Question: I am trying to get the multiple university logo images in a row to scale down as the browser width gets smaller and not overflow its container div, just like I do with the blueish picture above. The picture scales within its div by applying max width and heigh of 100%. But the logo images do not scale in the same way and overflow the div.
Here is a live example: <URL> - try resizing and see what I mean
Here is the css for the logos container div gray bar
'''
#partners
height 105px
background-color #eee
white-space nowrap
width 100%
'''
and here is the css applied to the logo images themselves
'''
.logo-image
vertical-align middle
padding 13px
max-width 100%
display inline
'''
As you can see I aligned them vertically in the grey bar. But as the bar shortens I want the images to stay within the div and resize according to the container div.
Any help would be greatly appreciated! Thanks

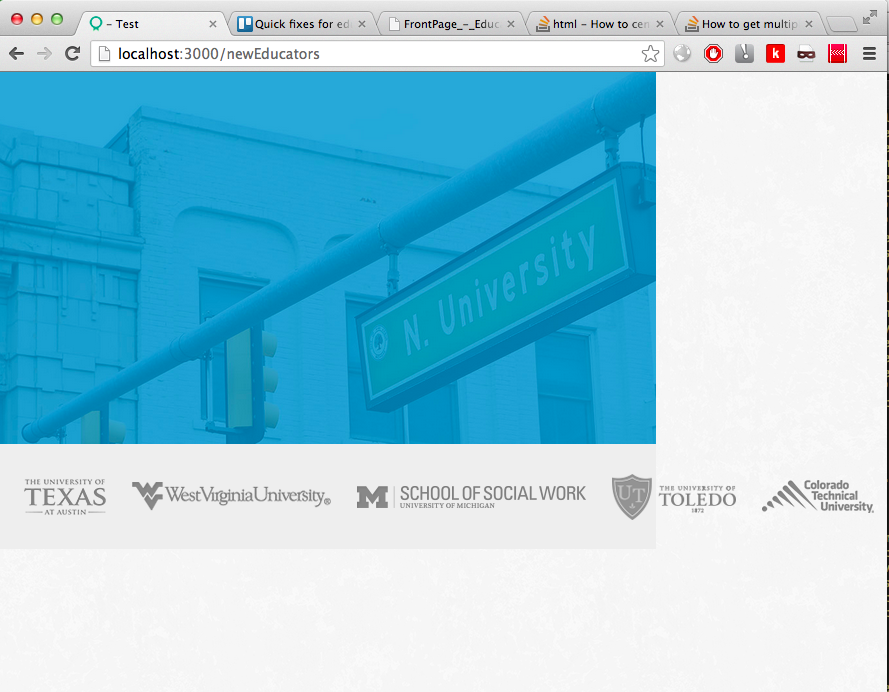
Answer: Not sure what HTML you've already got, but if the images are each wrapped inside a '<div>' or '<li>' then you can use 'display: table;' and 'display: table-cell' to ensure that no matter how many images, they'll always fit the width correctly.
'''
body {
margin: 0;
}
#partners {
height: 105px;
background-color: #eee;
white-space: nowrap;
width: 100%;
display: table;
}
.logo-image {
vertical-align: middle;
padding: 13px;
display: table-cell;
}
.logo-image img {
max-width: 100%;
}
'''
'''
<div id="partners">
<div class="logo-image">
<img src="http://placehold.it/120x80" alt="Placeholder Image" />
</div>
<div class="logo-image">
<img src="http://placehold.it/120x80" alt="Placeholder Image" />
</div>
<div class="logo-image">
<img src="http://placehold.it/120x80" alt="Placeholder Image" />
</div>
<div class="logo-image">
<img src="http://placehold.it/120x80" alt="Placeholder Image" />
</div>
<div class="logo-image">
<img src="http://placehold.it/120x80" alt="Placeholder Image" />
</div>
<div class="logo-image">
<img src="http://placehold.it/120x80" alt="Placeholder Image" />
</div>
</div>
'''
<URL>.